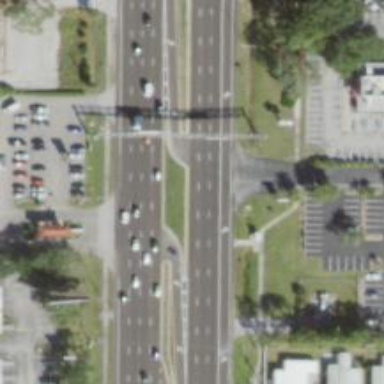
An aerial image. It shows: Trunk link highway.